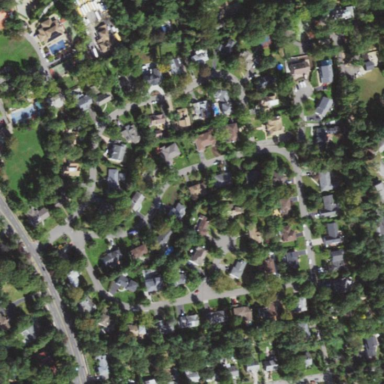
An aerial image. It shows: This residential area consists of single-family homes.